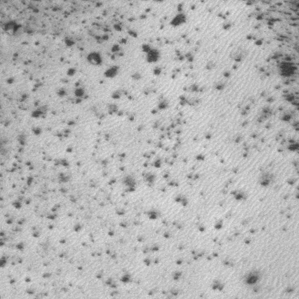
Label: frost